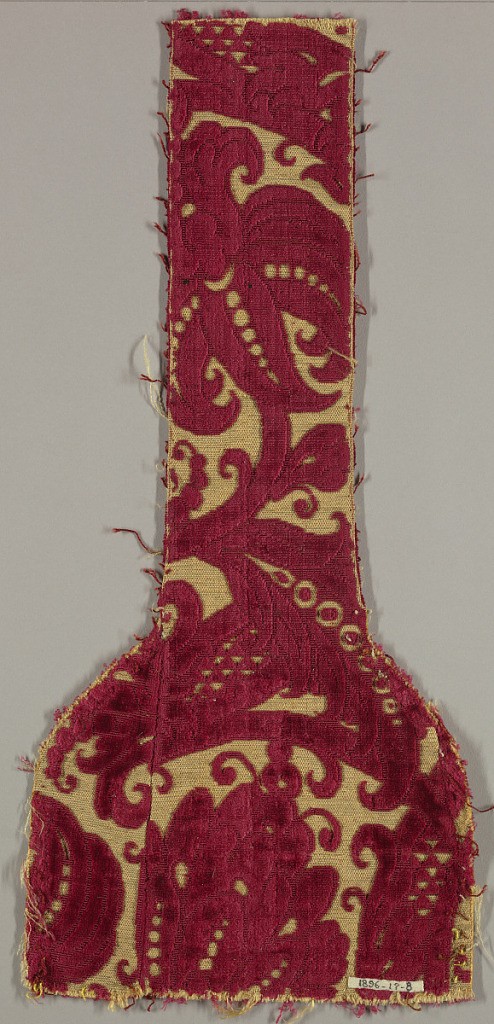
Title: Fragment
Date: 17th–18th century
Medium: silk and metallic thread Technique: cut and uncut, voided supplementary warp pile in a satin foundation (velvet)
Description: One end of a stole (religious apparel). Large dark red floral design on gold background.